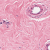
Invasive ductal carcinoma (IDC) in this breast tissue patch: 0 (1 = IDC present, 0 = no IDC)